Aerial crown-view tile of a tropical tree (Barro Colorado Island, Panama), acquired 20250124:
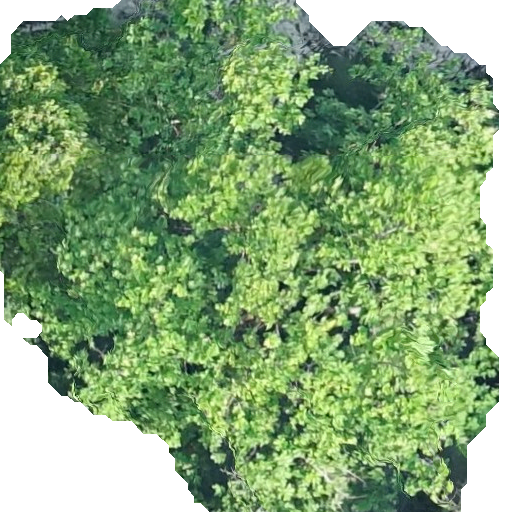
Species: Anacardium excelsum
GBIF accepted scientific name: Anacardium excelsum
Crown area: 354.028 m²